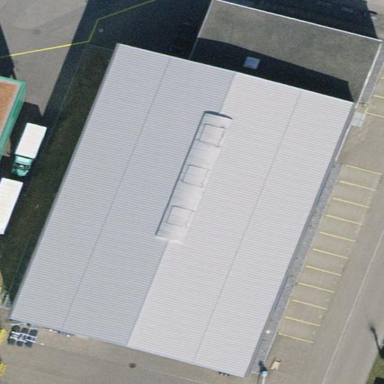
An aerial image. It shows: Industrial building.